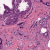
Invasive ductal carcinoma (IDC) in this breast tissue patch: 1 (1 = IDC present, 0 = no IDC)